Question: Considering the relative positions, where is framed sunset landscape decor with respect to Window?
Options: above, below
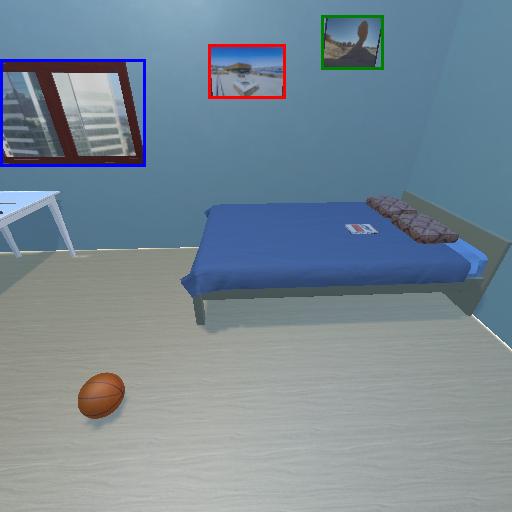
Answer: above